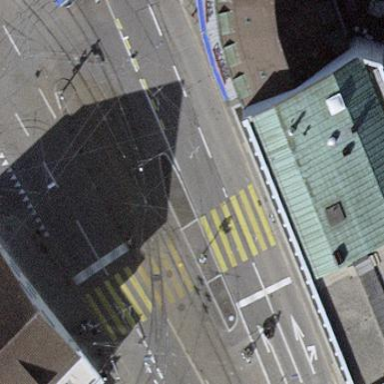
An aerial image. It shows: Building with mansard roof.